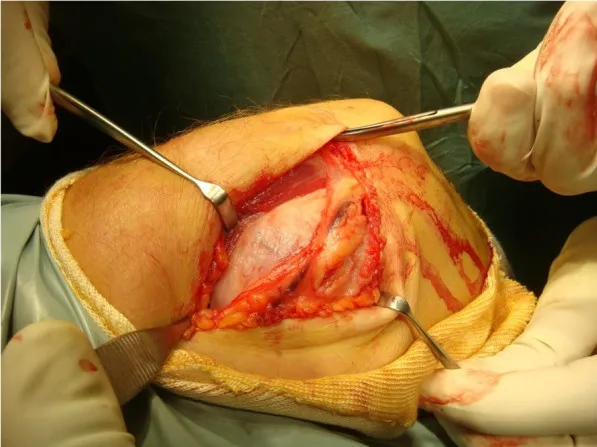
The lesion in situ at operation with the ulnar nerve visible was overlying the mass.
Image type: medical_photograph (other_medical_photograph)